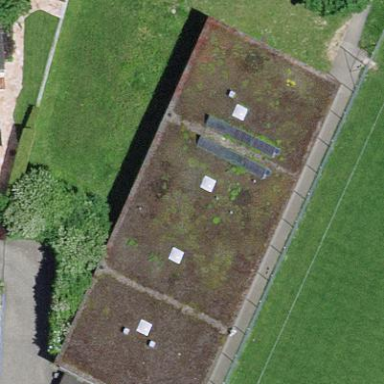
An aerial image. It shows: Sports centre building.